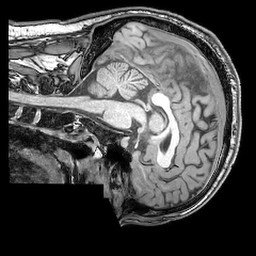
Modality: T1w
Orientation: sagittal
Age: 24
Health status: ill
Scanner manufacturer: philips
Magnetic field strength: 3 T
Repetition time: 0.007 s
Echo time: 0.003501 s